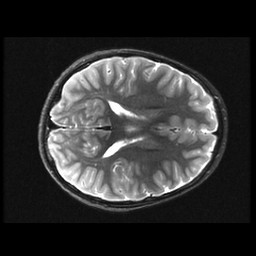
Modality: T2w
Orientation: axial
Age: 13
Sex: male
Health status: ill
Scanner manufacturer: ge
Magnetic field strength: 3 T
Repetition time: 7.5 s
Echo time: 0.1007 s